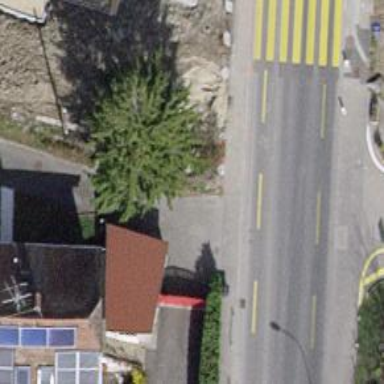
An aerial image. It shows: Asphalt platform for public transport.